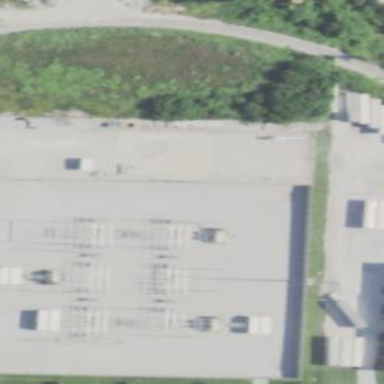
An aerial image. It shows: Distribution substation surrounded by fence.